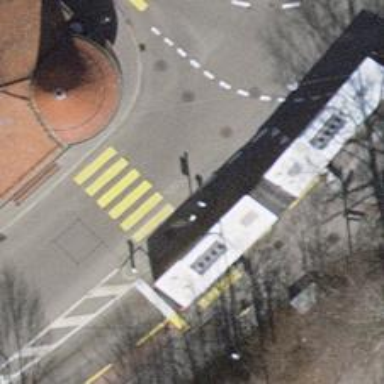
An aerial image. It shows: Road crossing with traffic signals.